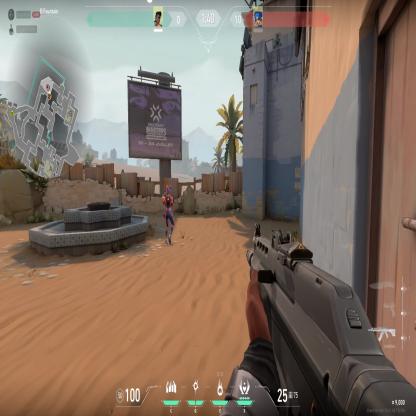
Label: enemy